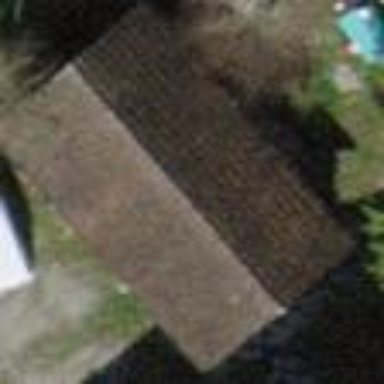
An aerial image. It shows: Shed building.